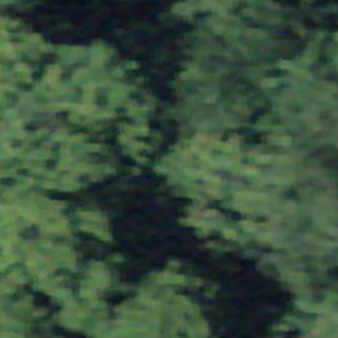
Label: other